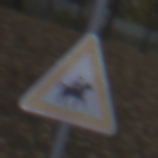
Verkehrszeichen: ReiterLinks
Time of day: MorningAfternoon
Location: Outdoor (Urban)
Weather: Overcast
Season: NotSpecified
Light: Natural